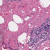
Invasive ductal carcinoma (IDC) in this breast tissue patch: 0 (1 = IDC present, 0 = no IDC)